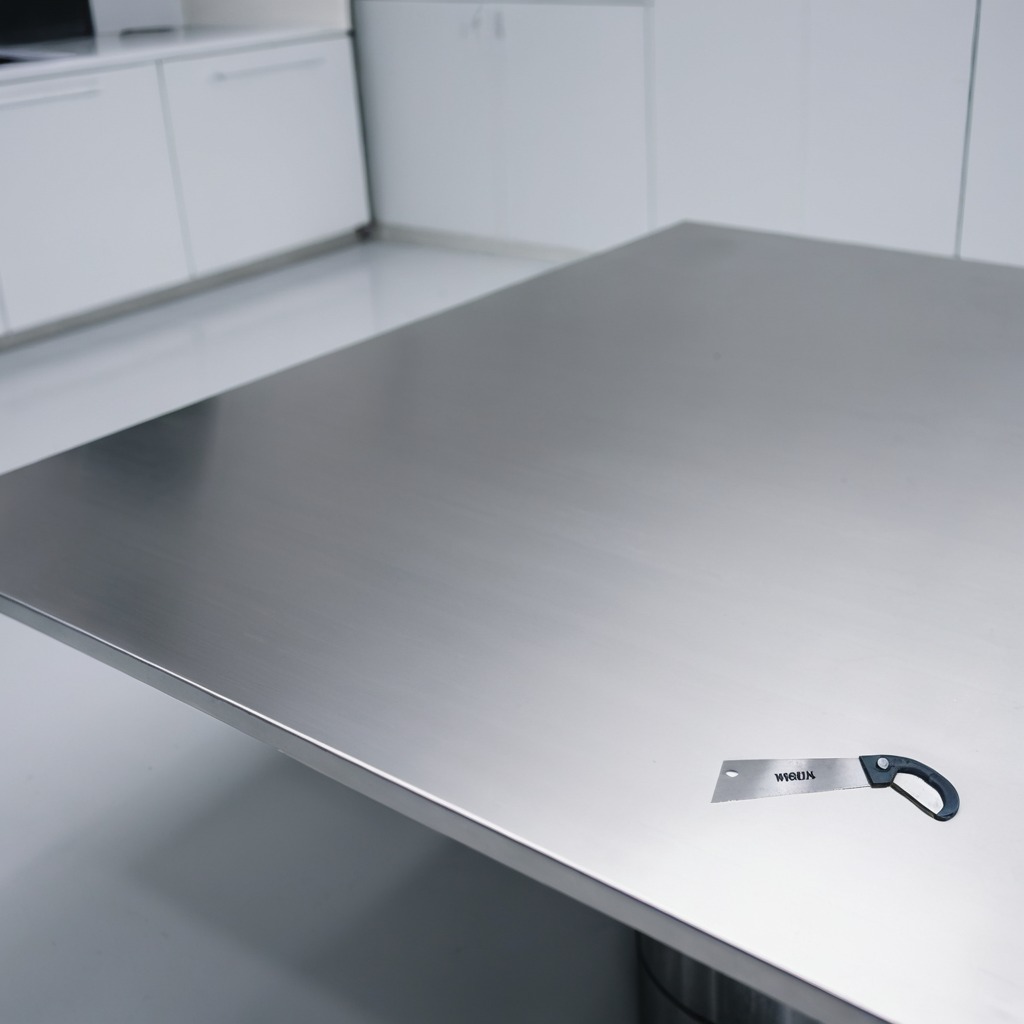
A metal saw is lying on the stainless steel table in a high-end prototyping lab.